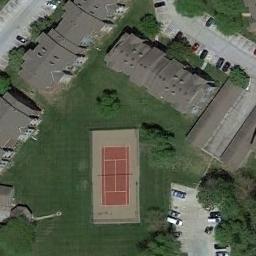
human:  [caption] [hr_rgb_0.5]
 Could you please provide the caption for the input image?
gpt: Next to the tennis court on the lawn are buildings and parking lots .

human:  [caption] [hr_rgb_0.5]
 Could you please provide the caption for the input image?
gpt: There are two tennis courts and four billiards tables on the playground .

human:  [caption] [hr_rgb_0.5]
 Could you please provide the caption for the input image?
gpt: Many buildings are beside the tennis courts .

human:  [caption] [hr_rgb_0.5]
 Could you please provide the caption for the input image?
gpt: The tennis court is on the grass next to some buildings and parking lot .

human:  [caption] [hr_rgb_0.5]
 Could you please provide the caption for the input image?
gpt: The tennis court is on a green meadow beside some buildings .